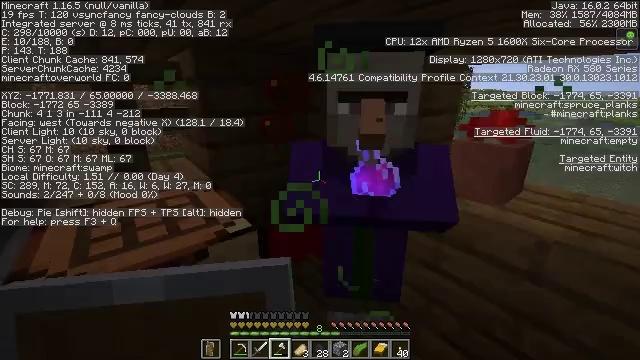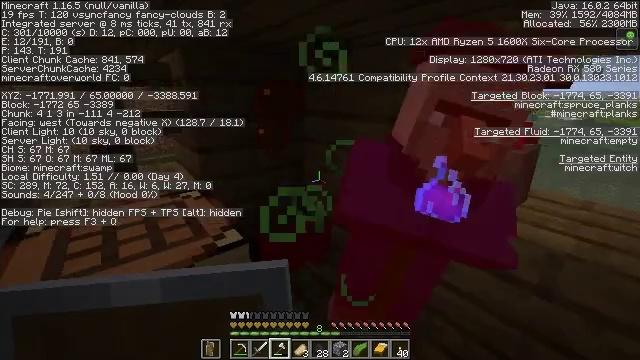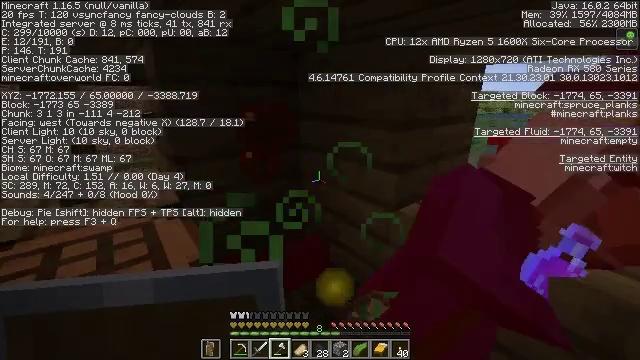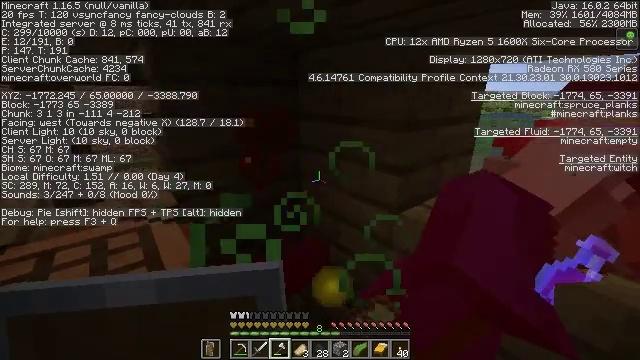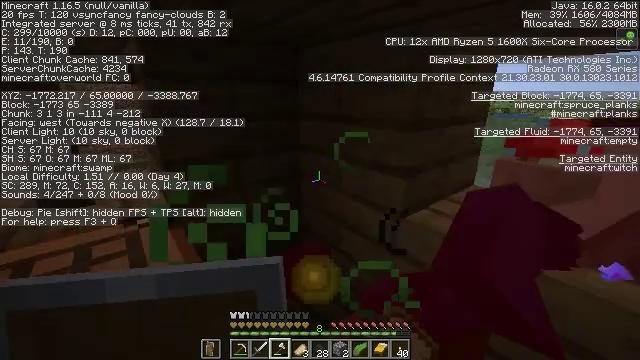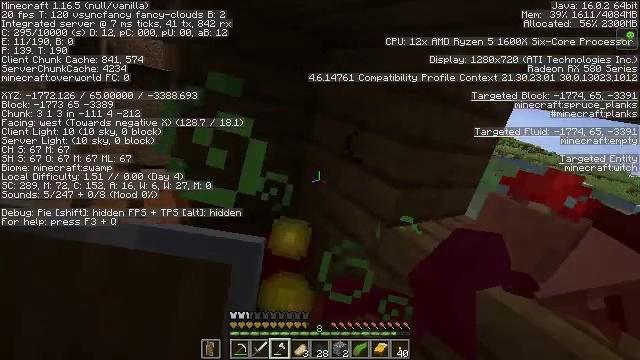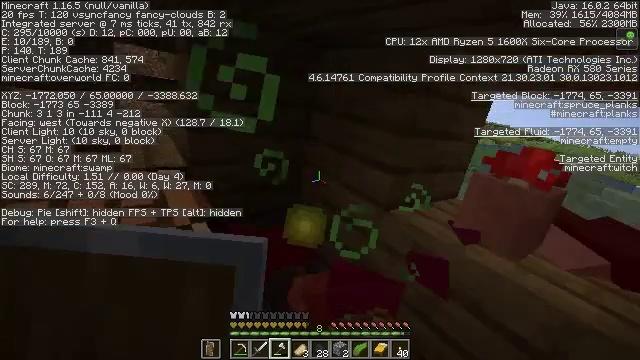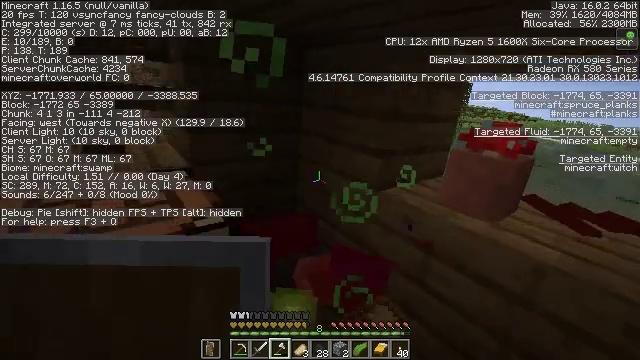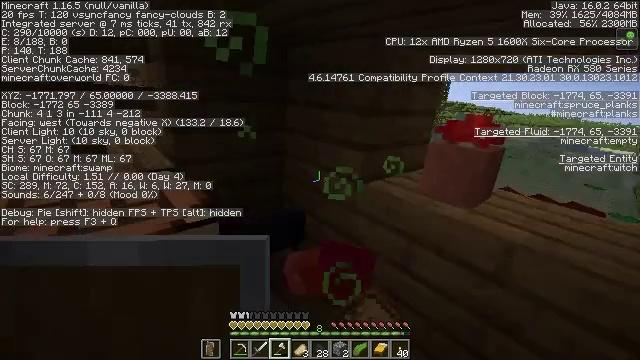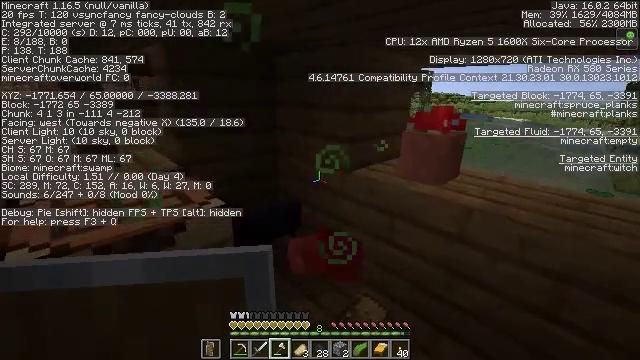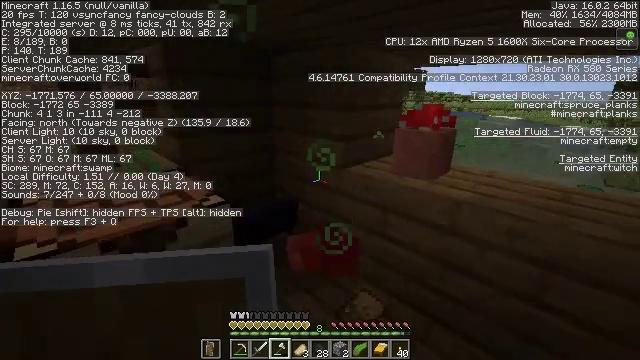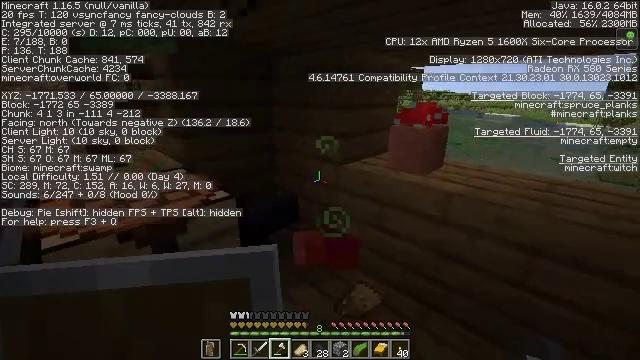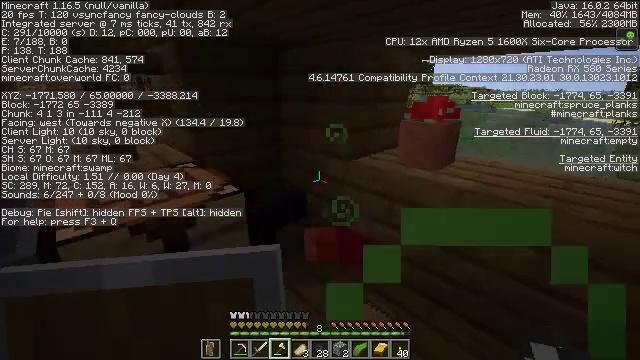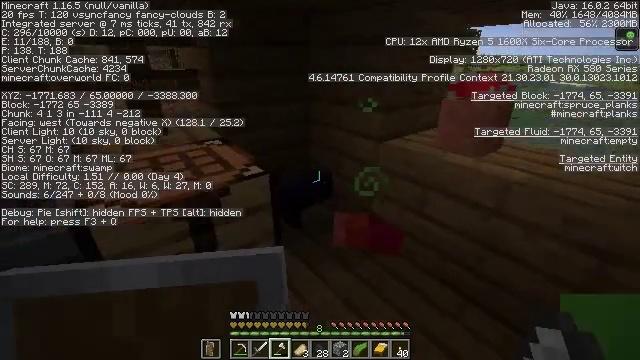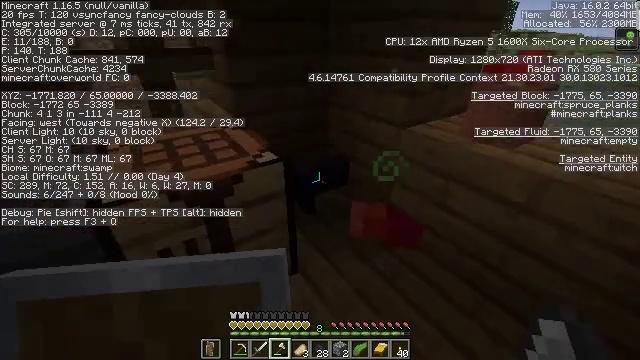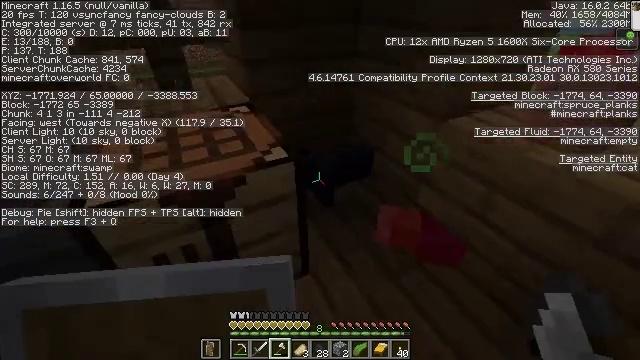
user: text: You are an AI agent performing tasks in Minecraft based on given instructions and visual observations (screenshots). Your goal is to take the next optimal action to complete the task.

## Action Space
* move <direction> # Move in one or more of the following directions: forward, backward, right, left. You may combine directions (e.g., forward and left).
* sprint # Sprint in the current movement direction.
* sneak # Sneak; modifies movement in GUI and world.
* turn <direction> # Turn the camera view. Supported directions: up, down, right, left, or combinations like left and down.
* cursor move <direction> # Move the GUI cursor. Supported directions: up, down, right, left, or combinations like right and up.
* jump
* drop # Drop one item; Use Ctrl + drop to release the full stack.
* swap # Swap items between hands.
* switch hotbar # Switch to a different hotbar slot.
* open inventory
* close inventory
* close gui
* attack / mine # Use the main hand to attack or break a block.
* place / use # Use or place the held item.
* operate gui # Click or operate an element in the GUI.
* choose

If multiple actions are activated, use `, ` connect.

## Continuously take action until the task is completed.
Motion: motion action
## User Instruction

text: Hunt animals.
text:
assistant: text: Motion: move forward
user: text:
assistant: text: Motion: move forward
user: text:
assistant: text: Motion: no_op
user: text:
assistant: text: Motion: move back
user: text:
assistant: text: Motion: move back
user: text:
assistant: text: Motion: move back
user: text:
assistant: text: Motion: move back, turn right
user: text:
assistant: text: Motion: move back, turn right
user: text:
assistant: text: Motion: move back, turn right
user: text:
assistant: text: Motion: no_op
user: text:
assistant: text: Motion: no_op
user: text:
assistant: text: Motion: move forward, turn left and down
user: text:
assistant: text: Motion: move forward, turn left and down
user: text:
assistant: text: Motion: move forward, turn left and down
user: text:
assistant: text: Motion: move forward and move right, turn left and down
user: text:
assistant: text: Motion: move forward and move right, turn left and down
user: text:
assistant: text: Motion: move forward and move right, turn left
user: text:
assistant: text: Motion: move forward and move right, turn left and down
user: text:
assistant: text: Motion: move forward
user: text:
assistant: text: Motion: turn left
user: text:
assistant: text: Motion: turn up, open inventory
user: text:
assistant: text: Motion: open inventory
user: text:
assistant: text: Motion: open inventory
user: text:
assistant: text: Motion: no_op
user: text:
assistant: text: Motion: cursor move right
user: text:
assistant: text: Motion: no_op
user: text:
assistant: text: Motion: no_op
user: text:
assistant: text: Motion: cursor move left
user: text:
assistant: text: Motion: no_op
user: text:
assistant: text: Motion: cursor move up